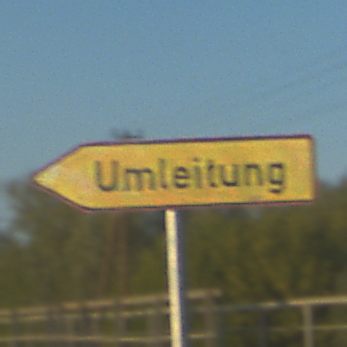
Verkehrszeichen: UmleitungswegweiserLinksweisend
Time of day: SunriseSunset
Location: Outdoor (RoadRail)
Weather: Clear
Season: NotSpecified
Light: Natural